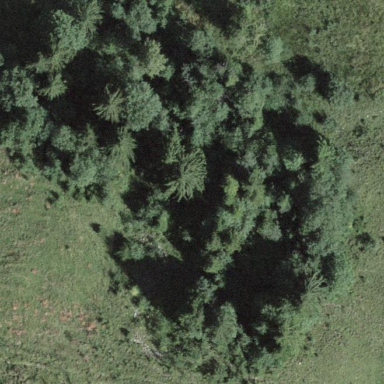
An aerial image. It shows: Forest area.